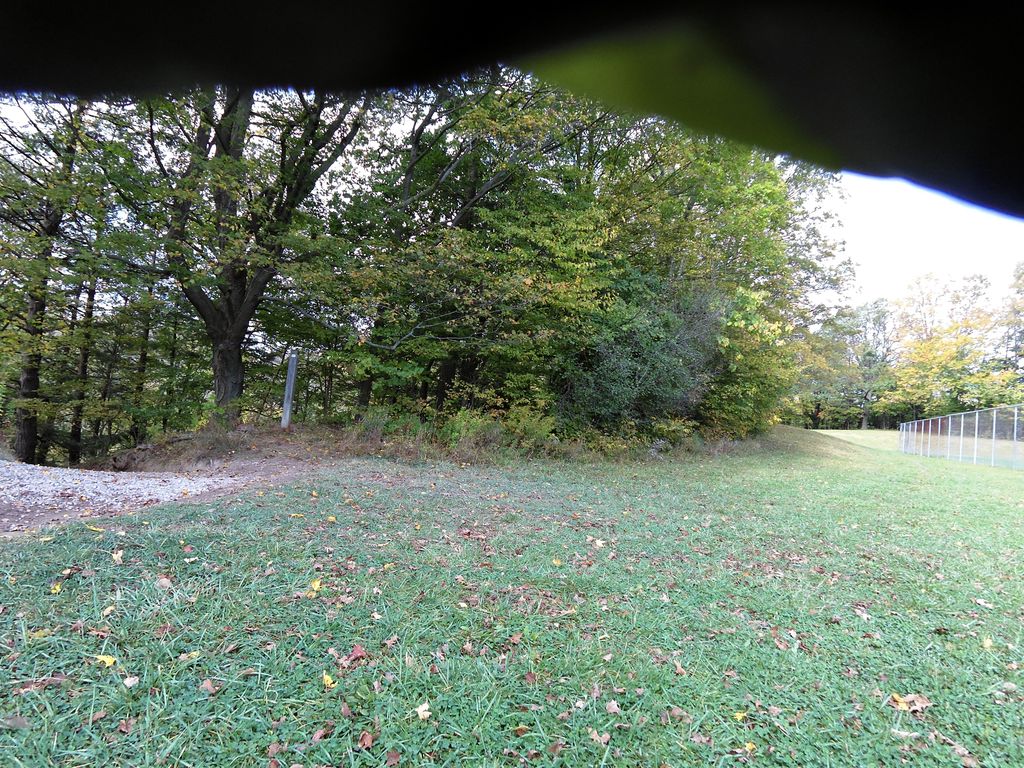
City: hamilton